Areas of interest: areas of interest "Medical"
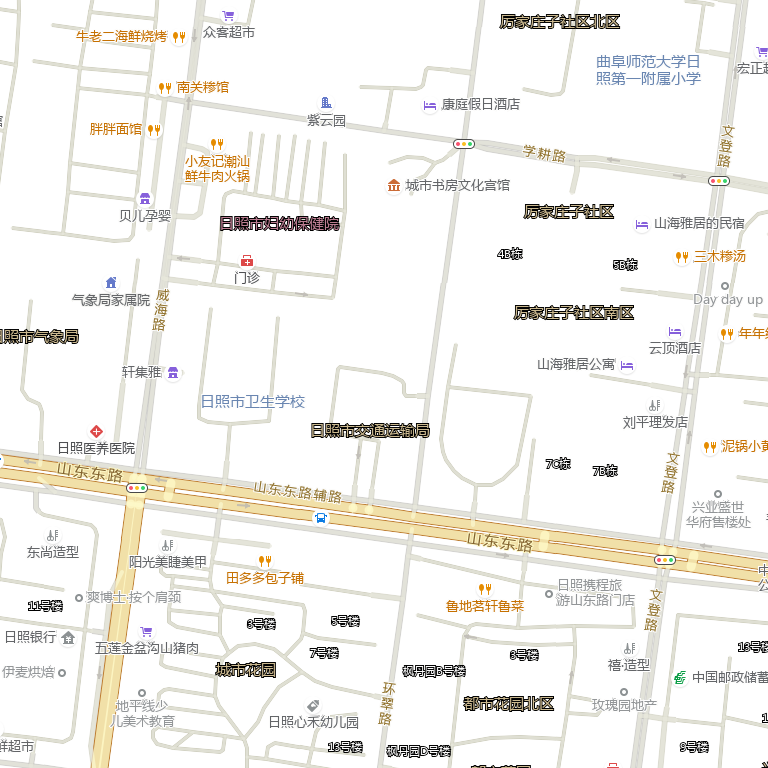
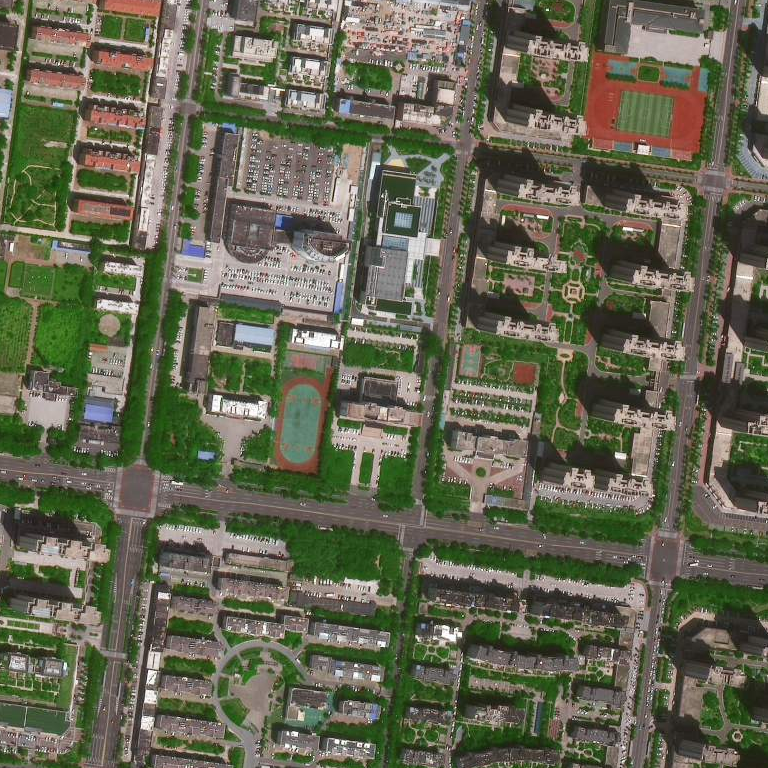